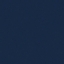
Land use / land cover class: SeaLake